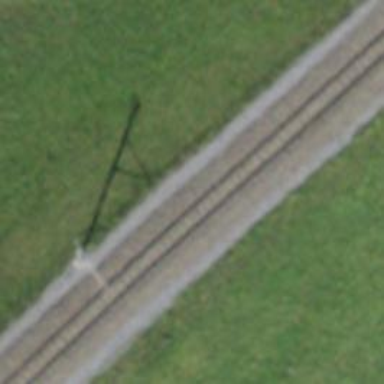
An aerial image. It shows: Narrow gauge railway with electrified contact lines.